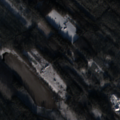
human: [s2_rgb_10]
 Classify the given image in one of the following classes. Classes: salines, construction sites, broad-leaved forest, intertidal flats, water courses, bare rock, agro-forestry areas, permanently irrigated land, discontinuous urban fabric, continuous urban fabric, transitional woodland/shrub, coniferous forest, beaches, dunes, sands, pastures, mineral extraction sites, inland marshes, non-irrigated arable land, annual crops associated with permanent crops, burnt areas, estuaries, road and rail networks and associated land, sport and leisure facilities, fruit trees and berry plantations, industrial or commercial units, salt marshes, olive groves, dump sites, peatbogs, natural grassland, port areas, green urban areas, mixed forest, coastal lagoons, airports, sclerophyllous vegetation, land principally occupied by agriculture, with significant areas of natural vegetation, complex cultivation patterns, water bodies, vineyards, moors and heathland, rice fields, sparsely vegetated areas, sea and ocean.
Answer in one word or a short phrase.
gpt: coniferous forest, mixed forest